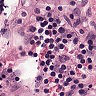
Metastatic tissue present: no